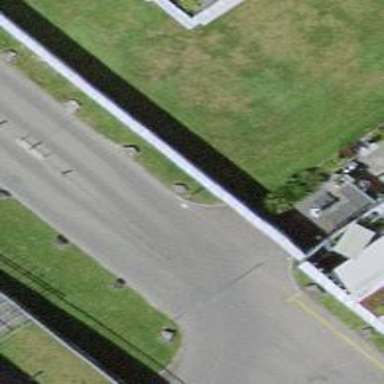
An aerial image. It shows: Group of garages.